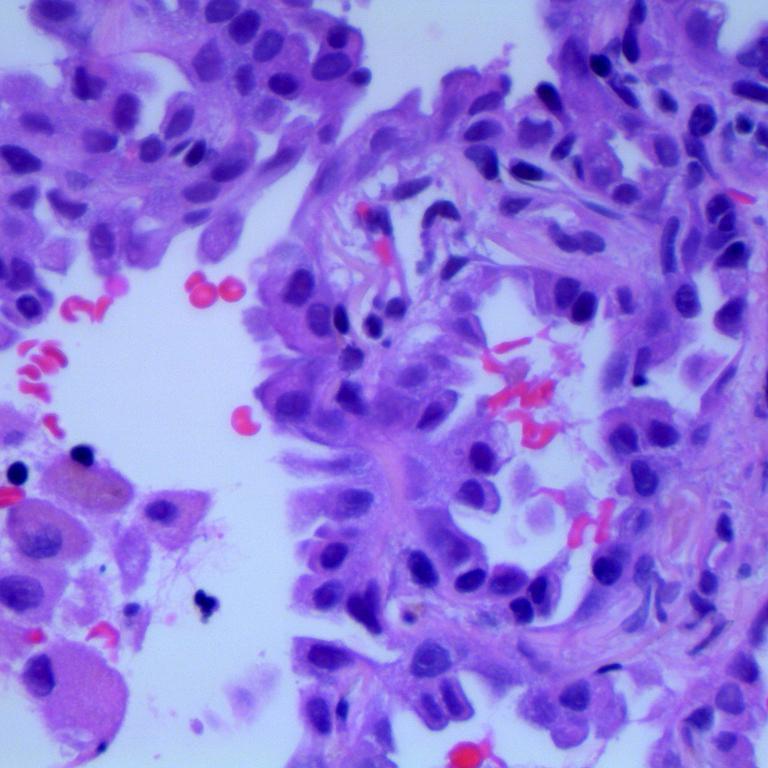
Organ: lung
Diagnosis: adenocarcinomas